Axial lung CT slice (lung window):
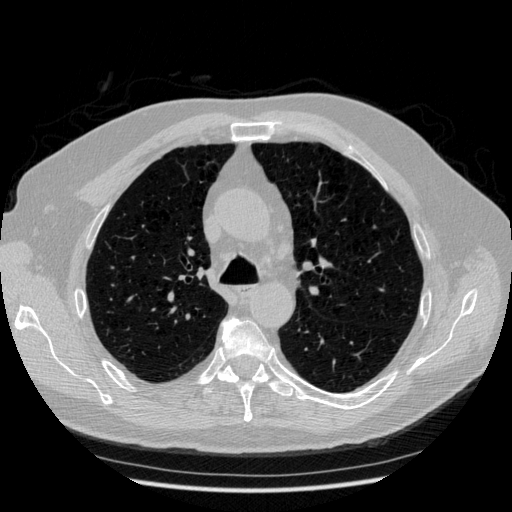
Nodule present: no